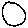
Label: circle